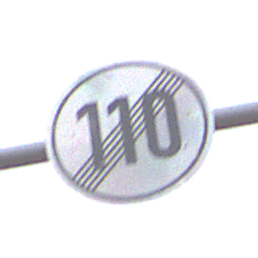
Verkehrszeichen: EndeGeschwindigkeit110
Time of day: Midday
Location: Outdoor (Suburban)
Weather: Overcast
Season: NotSpecified
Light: Natural